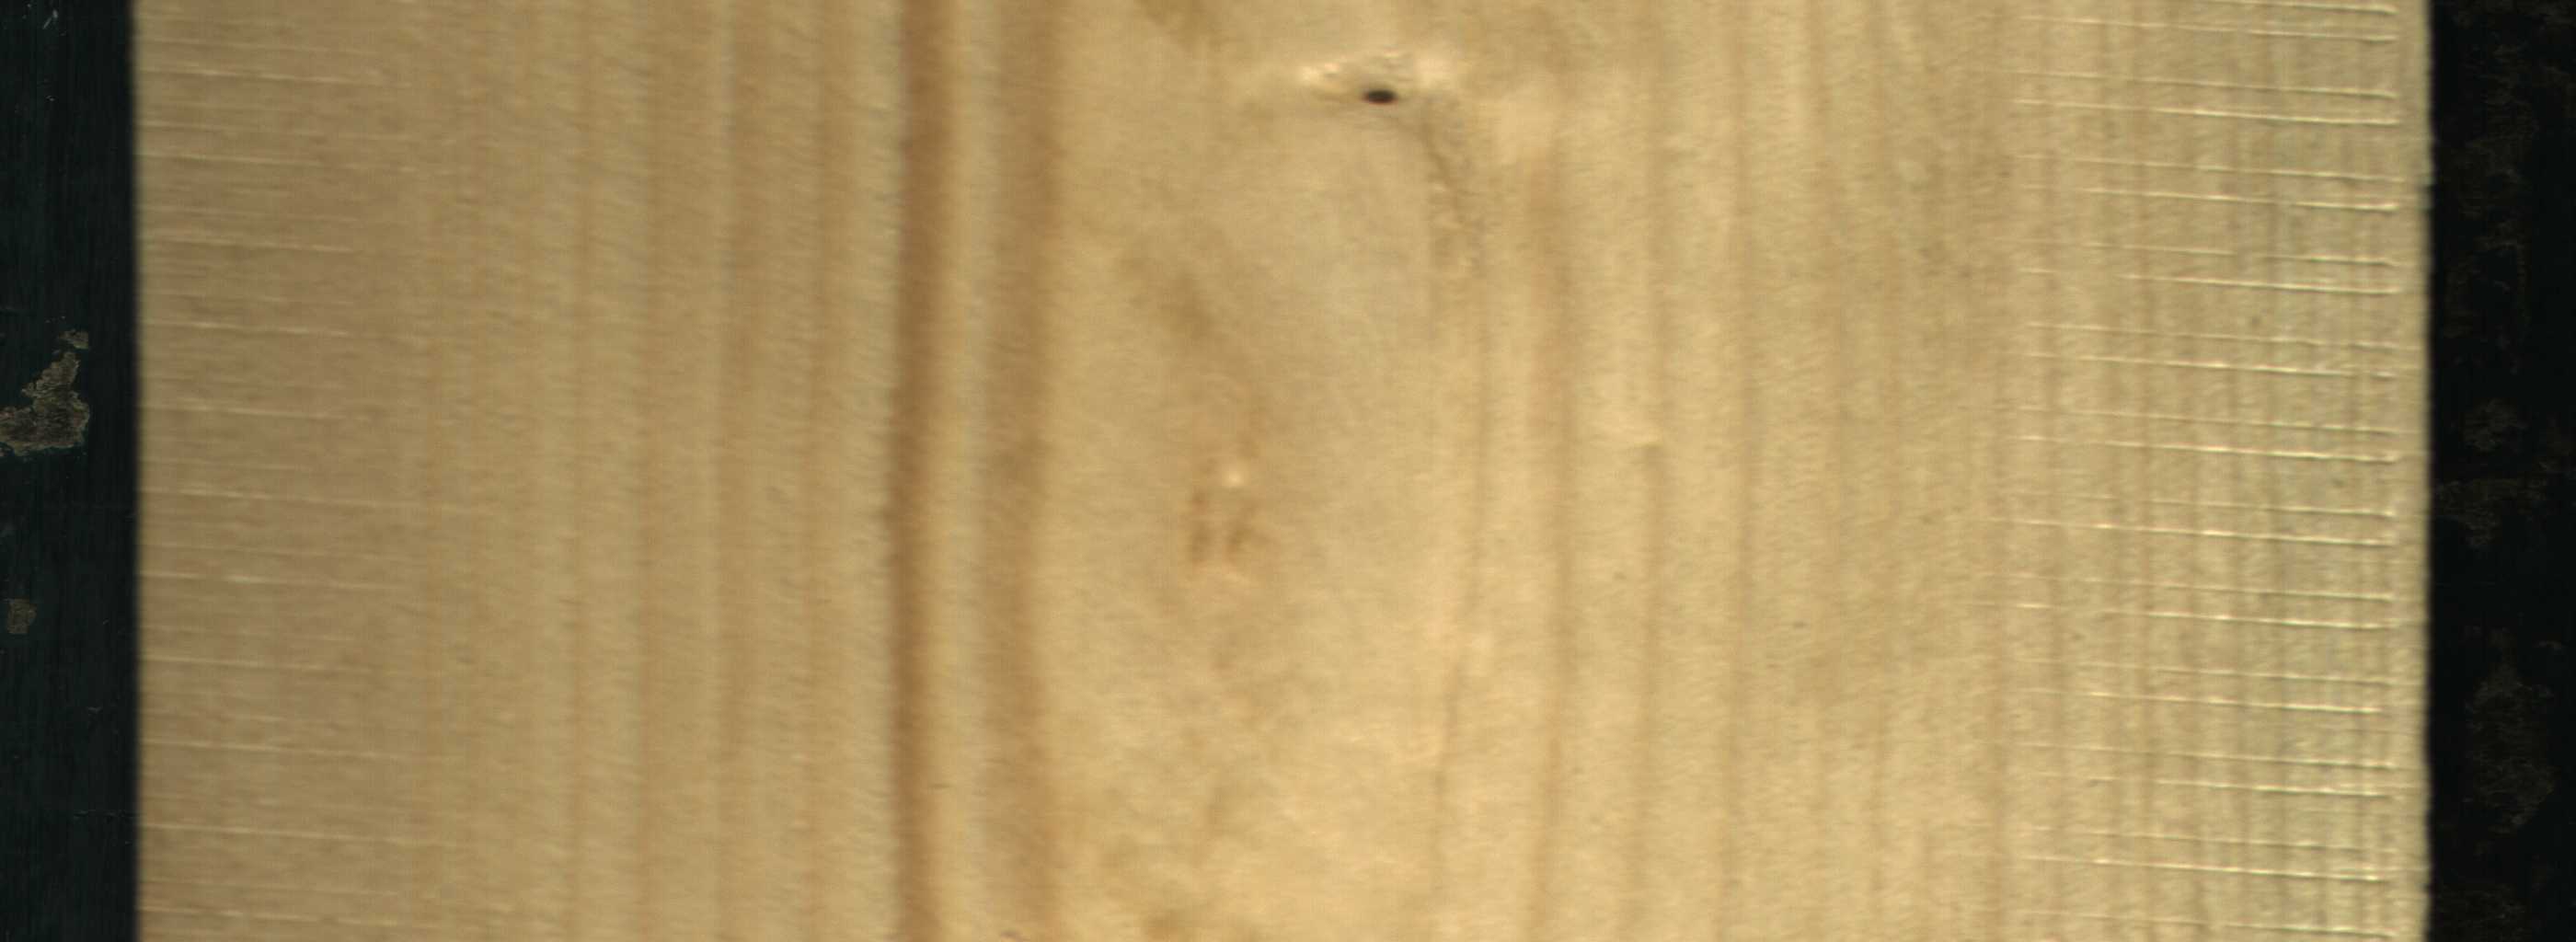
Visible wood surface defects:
Dead_Knot